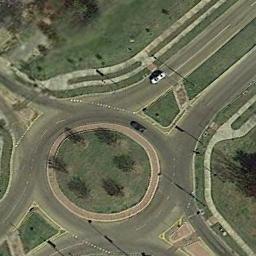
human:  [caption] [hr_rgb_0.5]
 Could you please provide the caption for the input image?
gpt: There are some trees and a large lawn around the crossroads .

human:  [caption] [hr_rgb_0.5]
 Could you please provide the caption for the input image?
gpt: The roundabout with some exits and entrances is in the clearing and a car is driving on the roundabout .

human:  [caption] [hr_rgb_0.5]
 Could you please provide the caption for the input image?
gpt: The roundabout is on the grass next to trees .

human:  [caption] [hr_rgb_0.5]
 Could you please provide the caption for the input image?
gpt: There is a car at the roundabout .

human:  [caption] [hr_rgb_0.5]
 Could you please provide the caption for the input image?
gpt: There are some green lawns around the roundabout .